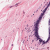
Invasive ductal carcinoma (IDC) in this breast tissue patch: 0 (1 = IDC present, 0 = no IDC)